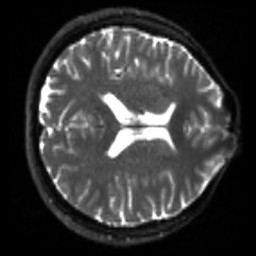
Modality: sbref
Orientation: axial
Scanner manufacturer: siemens
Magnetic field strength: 3 T
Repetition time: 4 s
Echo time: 0.0594 s